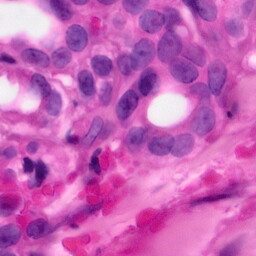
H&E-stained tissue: Pancreatic